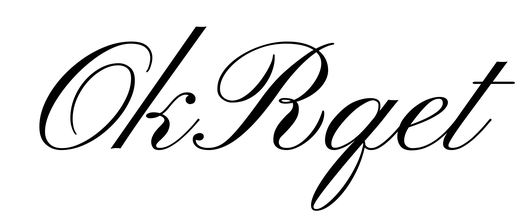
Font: PinyonScript-Regular